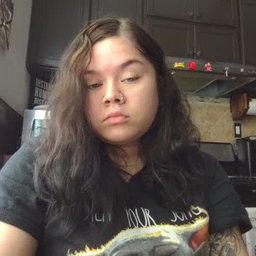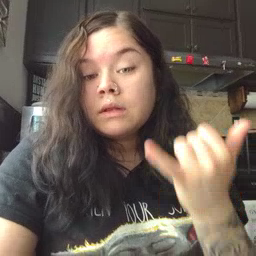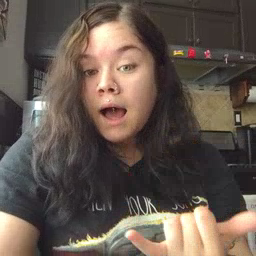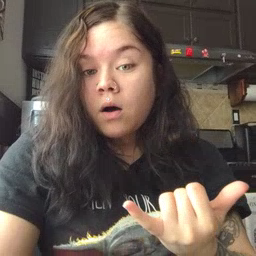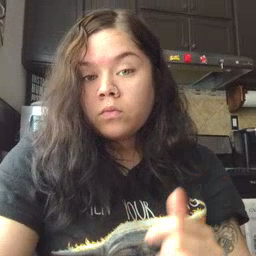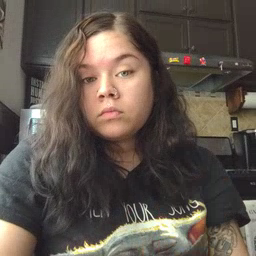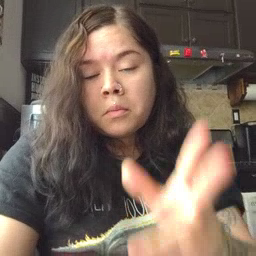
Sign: now